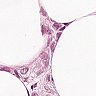
Metastatic tissue present: yes